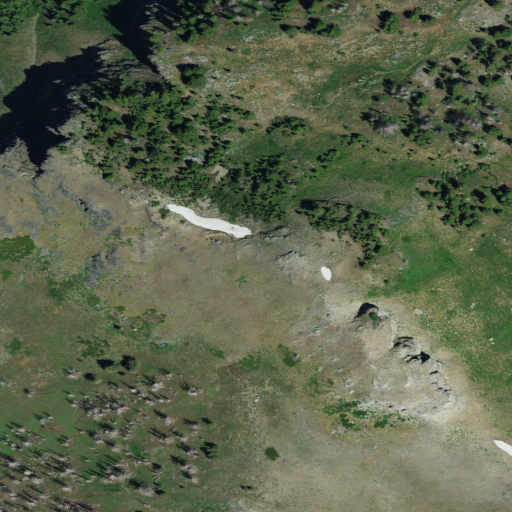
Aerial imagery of mountain in California named Kings Castle containing shrub, grassland, and evergreen forest